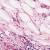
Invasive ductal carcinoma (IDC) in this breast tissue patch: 0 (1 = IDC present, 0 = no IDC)